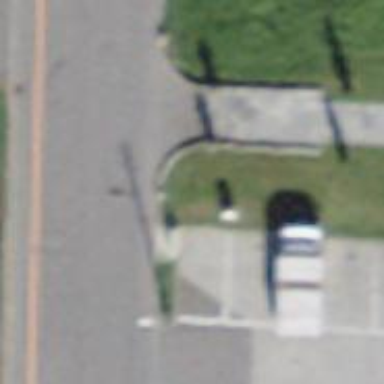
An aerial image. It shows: Charging station.